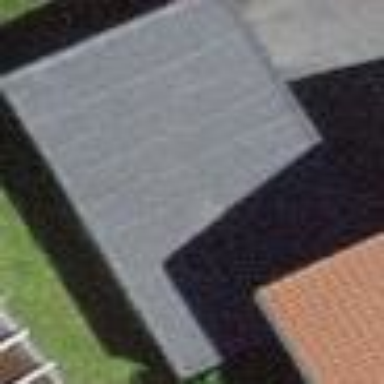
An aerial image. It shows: Garage.